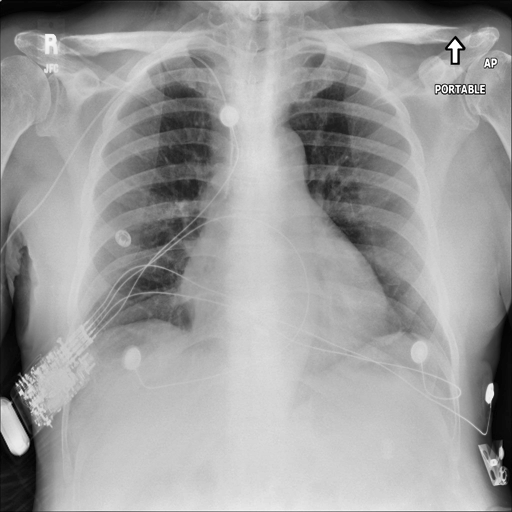
Finding: NORMAL